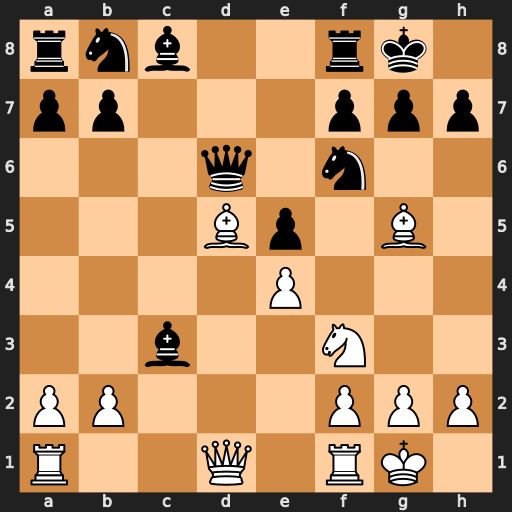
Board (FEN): rnb2rk1/pp3ppp/3q1n2/3Bp1B1/4P3/2b2N2/PP3PPP/R2Q1RK1
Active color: w
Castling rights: -
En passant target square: -
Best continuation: Bxf7+ Rxf7 Qxd6